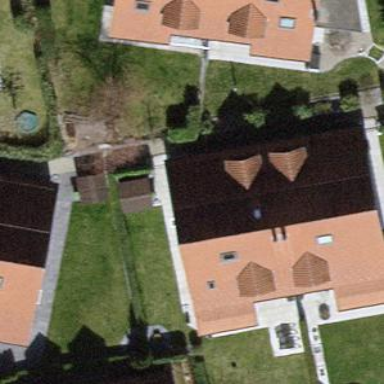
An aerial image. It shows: Semidetached house.